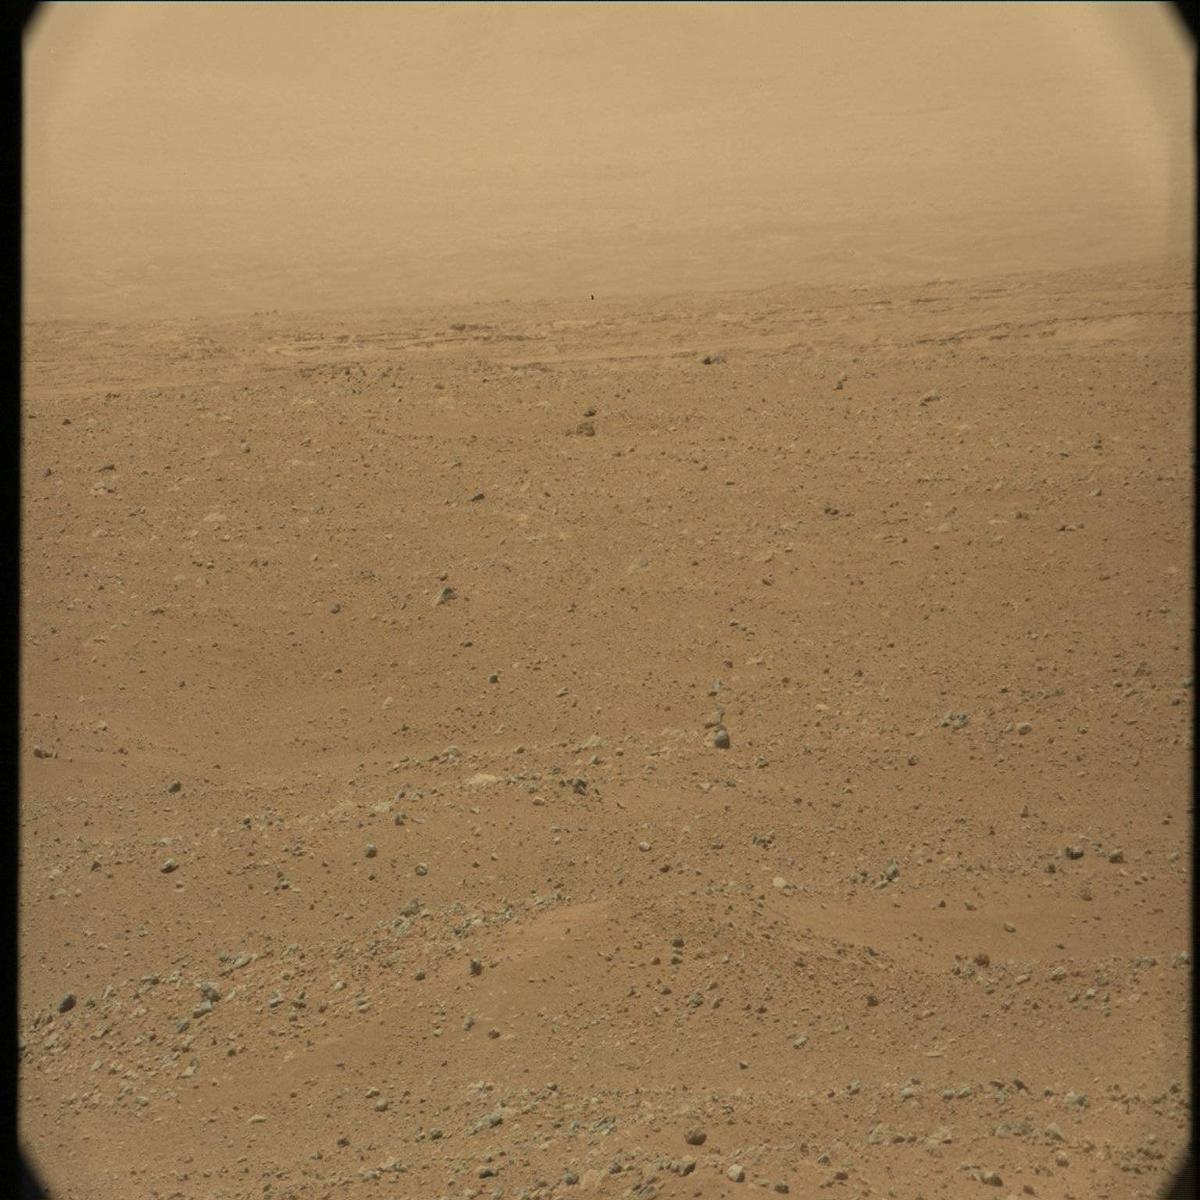
Terrain classes present: Bedrock, Ridge, Rock, Sand / Soil